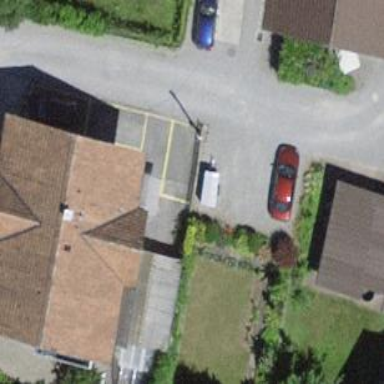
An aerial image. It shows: Gabled roof on residential building.